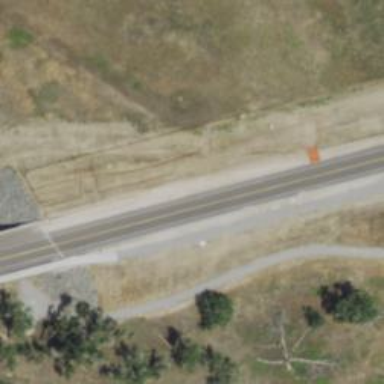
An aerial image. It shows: Asphalt path.